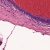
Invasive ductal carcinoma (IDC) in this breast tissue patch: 0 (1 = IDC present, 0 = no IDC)